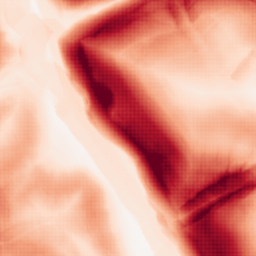
Category: morphological
Decomposition family: morphological_gradient
Decomposition parameters: size: 15
shape: diamond
Upsampling method: sinc_blackman
Upsampling parameters: scale: 4
kernel_size: 8
Upsampling scale: 4